Question: I'm writing a catalog app for Android tablet, which displays 6 item per page: 3 items for each row.
Each item is composed by an image (200x300) and a text.
Designing with android xml layout editor in Eclipse everything seems fine, because I'm using a default image for each item and a dummy fixed text: each item is horizontally perfectly equidistant there.
When I run on tablet, each item is overwritten with an image taken from filesystem (200x300 again) and the text (variable length) is taken from database.
The problem is taht after the 6 elements are populated with my custom data, the layout seems disaligned, as you can see from this screenshot:
Probably (but I'm not sure) the problem is caused by the long text.
Is there a way (if the problem is the text) to force the layout to remain fixed? (Or make the font small dinamically (or trunc the text, I don't care))
This is the layout I'm using:
'''
<?xml version="1.0" encoding="utf-8"?>
<LinearLayout xmlns:android="http://schemas.android.com/apk/res/android"
android:id="@+id/RootView"
android:layout_width="fill_parent"
android:layout_height="fill_parent"
android:background="@android:color/white"
android:gravity="center_horizontal|center_vertical"
android:orientation="vertical" >
<LinearLayout
android:id="@+id/filaTop"
android:layout_width="fill_parent"
android:layout_height="match_parent"
android:layout_margin="15dp"
android:layout_weight="1"
android:gravity="center"
android:orientation="horizontal" >
<LinearLayout
android:layout_width="wrap_content"
android:layout_height="match_parent"
android:layout_weight="1"
android:orientation="vertical" >
<ImageView
android:id="@+id/ivBottle1"
android:layout_width="match_parent"
android:layout_height="match_parent"
android:layout_gravity="center"
android:layout_weight="1"
android:adjustViewBounds="true"
android:src="@drawable/bottle_trans" />
<TextView
android:id="@+id/tvBottle1"
android:layout_width="match_parent"
android:layout_height="wrap_content"
android:gravity="top|center"
android:text="vino"
android:textAlignment="center"
android:textSize="22sp" >
</TextView>
</LinearLayout>
<LinearLayout
android:layout_width="wrap_content"
android:layout_height="match_parent"
android:layout_weight="1"
android:orientation="vertical" >
<ImageView
android:id="@+id/ivBottle2"
android:layout_width="match_parent"
android:layout_height="match_parent"
android:layout_gravity="center"
android:layout_weight="1"
android:adjustViewBounds="true"
android:src="@drawable/bottle_trans" />
<TextView
android:id="@+id/tvBottle2"
android:layout_width="match_parent"
android:layout_height="wrap_content"
android:gravity="top|center"
android:text="vino"
android:textAlignment="center"
android:textSize="22sp" >
</TextView>
</LinearLayout>
<LinearLayout
android:layout_width="wrap_content"
android:layout_height="match_parent"
android:layout_weight="1"
android:orientation="vertical" >
<ImageView
android:id="@+id/ivBottle3"
android:layout_width="match_parent"
android:layout_height="match_parent"
android:layout_gravity="center"
android:layout_weight="1"
android:adjustViewBounds="true"
android:src="@drawable/bottle_trans" />
<TextView
android:id="@+id/tvBottle3"
android:layout_width="match_parent"
android:layout_height="wrap_content"
android:gravity="top|center"
android:text="vino"
android:textAlignment="center"
android:textSize="22sp" >
</TextView>
</LinearLayout>
</LinearLayout>
<LinearLayout
android:id="@+id/filaBottom"
android:layout_width="fill_parent"
android:layout_height="match_parent"
android:layout_margin="15dp"
android:layout_weight="1"
android:gravity="center"
android:orientation="horizontal" >
<LinearLayout
android:layout_width="wrap_content"
android:layout_height="match_parent"
android:layout_weight="1"
android:orientation="vertical" >
<ImageView
android:id="@+id/ivBottle4"
android:layout_width="match_parent"
android:layout_height="match_parent"
android:layout_gravity="center"
android:layout_weight="1"
android:adjustViewBounds="true"
android:src="@drawable/bottle_trans" />
<TextView
android:id="@+id/tvBottle4"
android:layout_width="match_parent"
android:layout_height="wrap_content"
android:gravity="top|center"
android:text="vino"
android:textAlignment="center"
android:textSize="22sp" >
</TextView>
</LinearLayout>
<LinearLayout
android:layout_width="wrap_content"
android:layout_height="match_parent"
android:layout_weight="1"
android:orientation="vertical" >
<ImageView
android:id="@+id/ivBottle5"
android:layout_width="match_parent"
android:layout_height="match_parent"
android:layout_gravity="center"
android:layout_weight="1"
android:adjustViewBounds="true"
android:src="@drawable/bottle_trans" />
<TextView
android:id="@+id/tvBottle5"
android:layout_width="match_parent"
android:layout_height="wrap_content"
android:gravity="top|center"
android:text="vino"
android:textAlignment="center"
android:textSize="22sp" >
</TextView>
</LinearLayout>
<LinearLayout
android:layout_width="wrap_content"
android:layout_height="match_parent"
android:layout_weight="1"
android:orientation="vertical" >
<ImageView
android:id="@+id/ivBottle6"
android:layout_width="match_parent"
android:layout_height="match_parent"
android:layout_gravity="center"
android:layout_weight="1"
android:adjustViewBounds="true"
android:src="@drawable/bottle_trans" />
<TextView
android:id="@+id/tvBottle6"
android:layout_width="match_parent"
android:layout_height="wrap_content"
android:gravity="top|center"
android:text="vino"
android:textAlignment="center"
android:textSize="22sp" >
</TextView>
</LinearLayout>
</LinearLayout>
'''
Thanks in advance.
putting 'android:layout_width="0dip"' in each linear layout, solved the problem as Dale Wilson suggested, like this:
> '''
<LinearLayout
android:layout_width="0dip"
android:layout_height="match_parent"
android:layout_weight="1"
android:orientation="vertical" >
'''
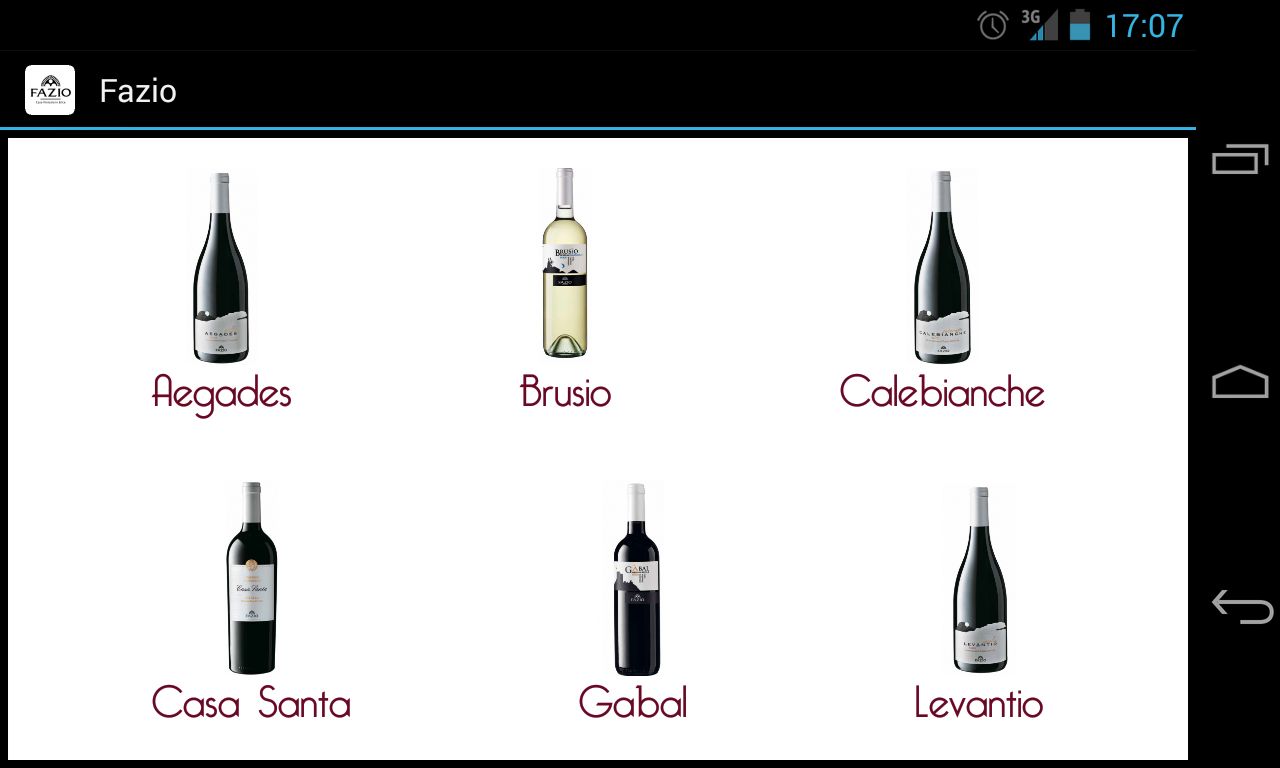
Answer: When you have layout_weight, start the views at 0px. The layout_weight will grow them all to the same size. If you say wrap_content then they start at different sizes, grow the same amounts, so they end up with different sizes.